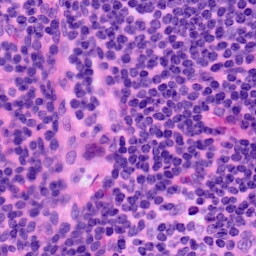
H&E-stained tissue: LymphNode